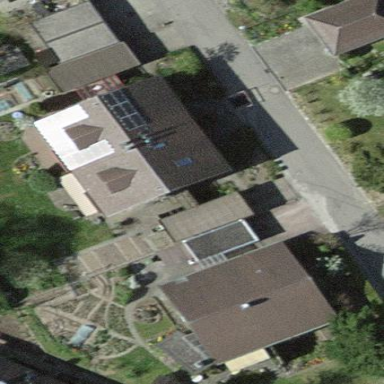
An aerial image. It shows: Terrace building.